Field crop: tomato
Growth stage: 1
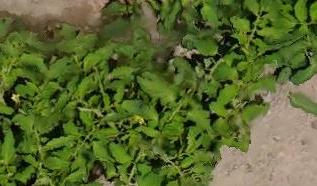
Species: tomato